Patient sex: M
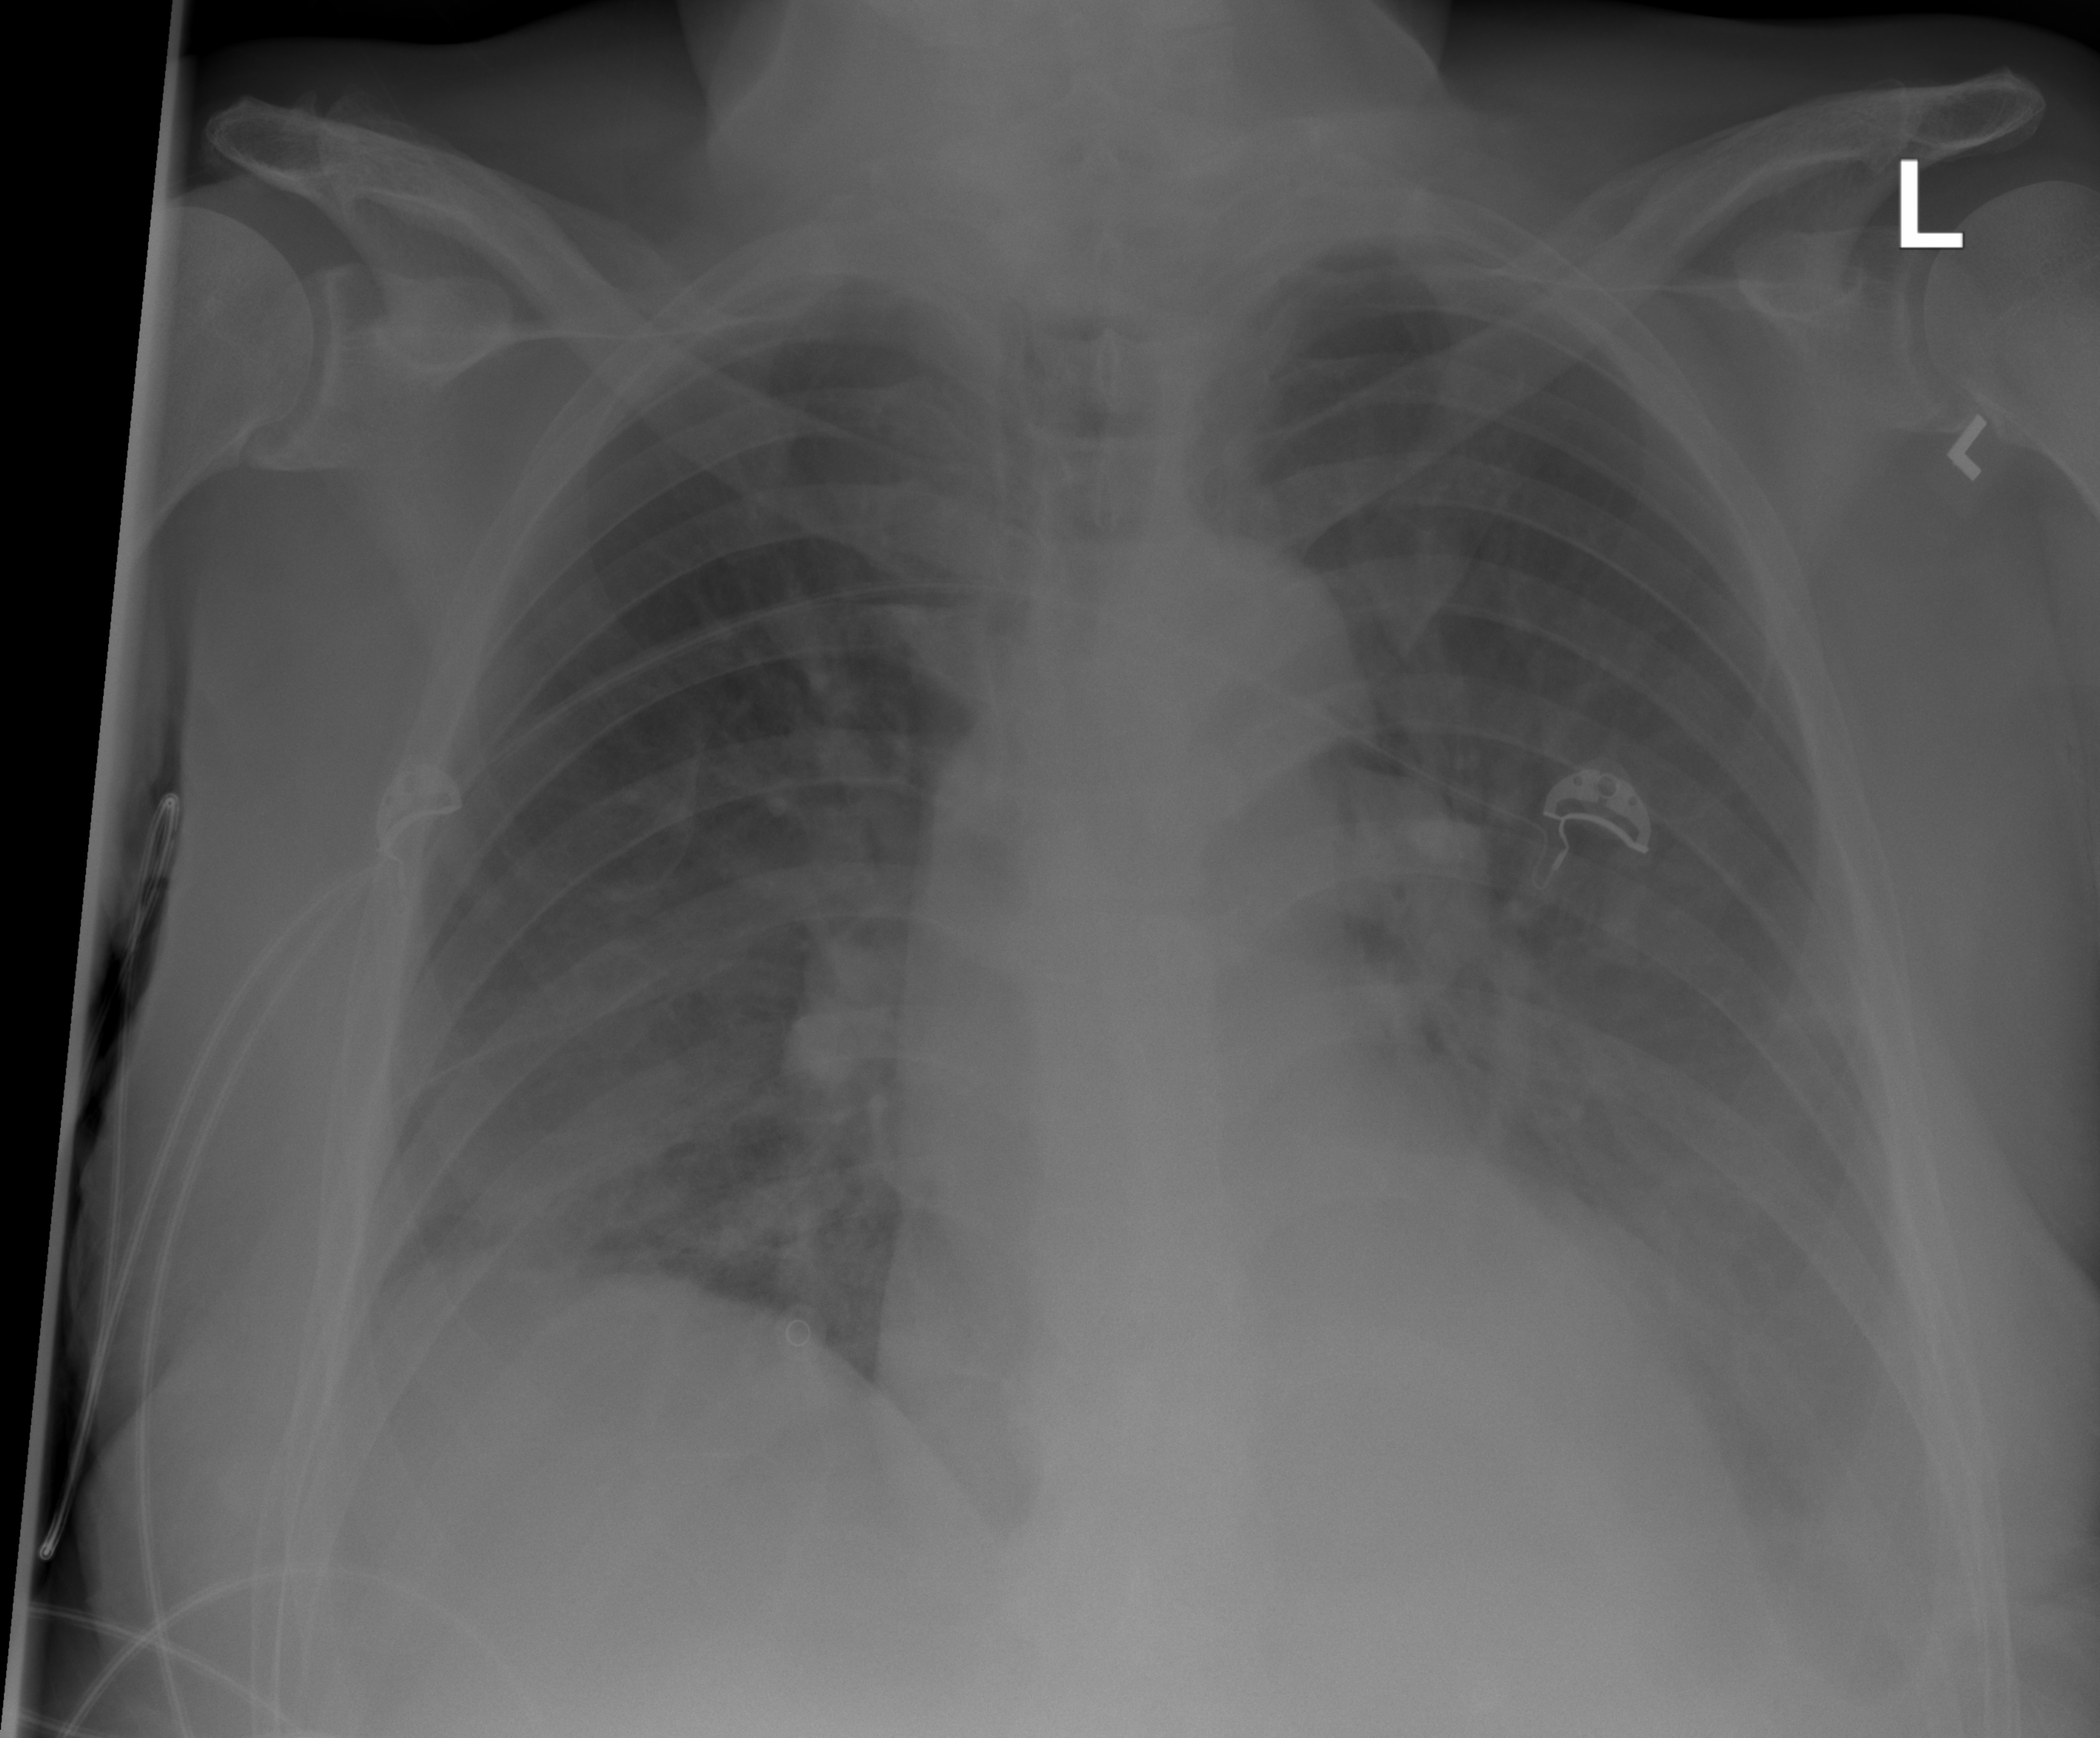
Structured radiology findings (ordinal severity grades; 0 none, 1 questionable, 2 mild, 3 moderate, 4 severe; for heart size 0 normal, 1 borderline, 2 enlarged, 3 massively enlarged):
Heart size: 2
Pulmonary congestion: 0
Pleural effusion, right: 2
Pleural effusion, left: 3
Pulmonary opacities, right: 0
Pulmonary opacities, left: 0
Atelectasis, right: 0
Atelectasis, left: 0